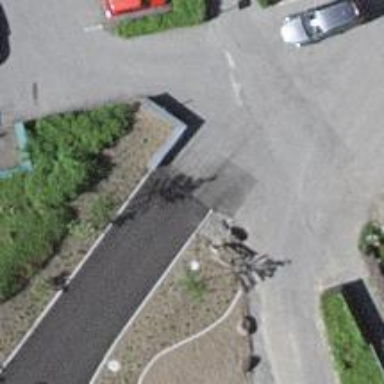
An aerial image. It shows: Swing gate.